Field crop: maize
Growth stage: 2
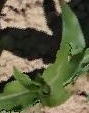
Species: maize